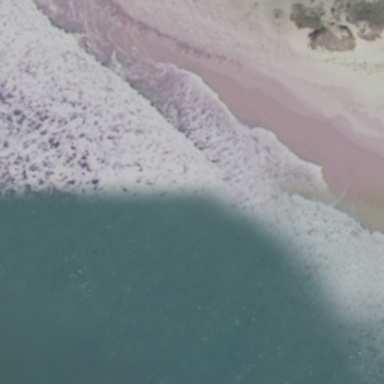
This is a beach with green sea and white sands .